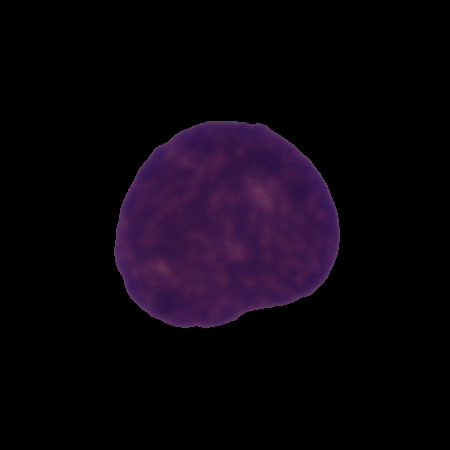
Label: cancer